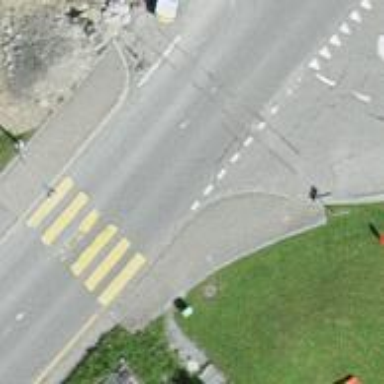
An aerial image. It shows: Bus stop with platform for public transport.